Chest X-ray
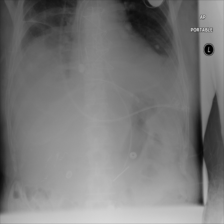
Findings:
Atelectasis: positive
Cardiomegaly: negative
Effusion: negative
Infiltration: negative
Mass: negative
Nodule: negative
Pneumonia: negative
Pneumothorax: negative
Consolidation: negative
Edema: negative
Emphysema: negative
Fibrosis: negative
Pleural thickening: negative
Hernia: negative